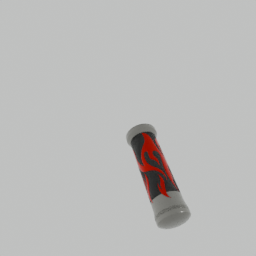
Label: mechanical